Question: I am trying to get a new column with a concatenation of all distinct row values. This aggregation would be based on other columns.

I have tried the following but I get the same values repeated in the new column (A1, A4). I need the concatenation to be distinct.
'''
SELECT
STRING_AGG(COLUMN1, ', ') AS COLUMN1_ALIAS
,COLUMN2
,COLUMN3
,COLUMN4
FROM TABLE
GROUP BY COLUMN2 ,COLUMN3 ,COLUMN4
'''
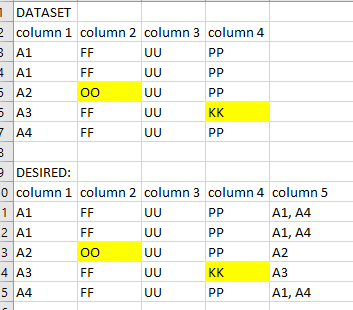
Answer: It looks like you want windowing rather than aggregation. Unfortunately, 'string_agg' does not support 'over()' in SQL Server ; neither does it support 'distinct' in its aggregated form.
We could work around it with subqueries ; it is probably more efficient to deduplicate and pre-compute the aggregates first, then 'join' with the original table:
'''
select t.*, x.column1_alias
from mytable t
inner join (
select column2, column3, column4, string_agg(column1, ', ') as column1_alias
from (select distinct column1, column2, column3, column4 from mytable) t
group by column2, column3, column4
) x on x.column2 = t.column2 and x.column3 = t.column3 and x.column4 = t.column4
'''
Side note : in a database that supports both 'over()' and 'distinct' on string aggregation, the query would phrase as:
'''
select t.*,
string_agg(distinct column4, ', ')
over(partition by column2, column3, column4) as column1_alias
from mytable t
'''